Question: I m trying to show image from URL but while showing image when i touch the screen or want to scroll than it show .
1. Inflate four different-2 type of xml on main screen in which I'm showing images which comes from URL.Its works fine but problem is my above heading of question. _______________________
| | |
| | |
| 1 | 2 |
| | |
|_______________________|
| | |
| | |
| 3 | 4 |
| | |
_______________________
many more inflating layout
In above 1 , 2 , 3 and 4 xml some stuff with imageview.
2. I'm trying so many link or lib file which shown below : SmartImageView LazyLoader Universal Image Loader Above mentioned LIB file working fine when using Gallery or listview but not works fine on my case.
many more which available when im doing google...
Code:
'''
for(int i=0;i<10;i++)
{
// inflate one ofI'm trying so many link or lib file which shown below :- four type of xml and run below Asyntask
}
'''
Asyntask in which shown image and using Universal Image Loader to display image on imageview
'''
@Override
protected void onPostExecute(String result) {
super.onPostExecute(result);
ControlPage.imageLoader.init(ImageLoaderConfiguration.createDefault(act));
ControlPage.imageLoader.displayImage(values_of_book,cover_image_book_link, options);
}
}
'''
Above im using lib file for showing image and but not in my case.
image which occure while loading image from url and we can touch the screen

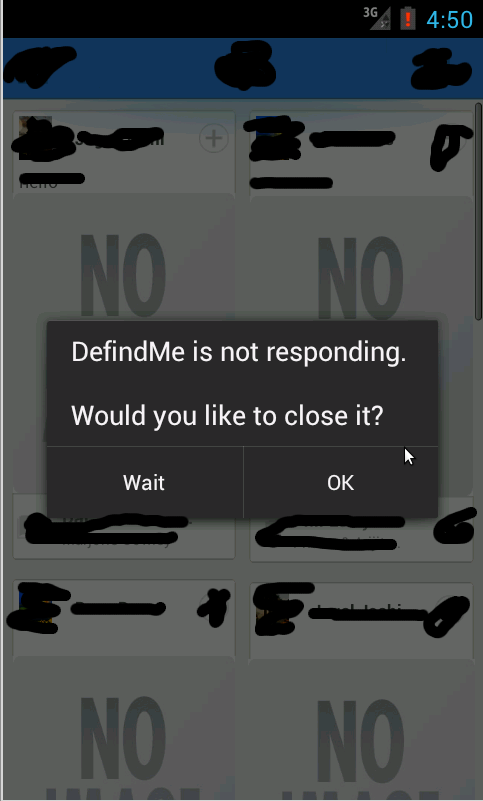
Answer: Those Image load libraries usually does load no the same Thread if the resource is already downloaded. This may freeze your screen, force async load of those and you will not receive any ANR.